Question: When I add grid layout, I always encounter the same issue.
Here is my code:
'''
<android.support.v7.widget.GridLayout
android:layout_width="368dp"
android:layout_height="258dp"
android:layout_marginEnd="8dp"
android:layout_marginLeft="8dp"
android:layout_marginRight="8dp"
android:layout_marginStart="8dp"
android:layout_marginTop="144dp"
app:columnCount="2"
app:layout_constraintEnd_toEndOf="parent"
app:layout_constraintHorizontal_bias="0.0"
app:layout_constraintStart_toStartOf="parent"
app:layout_constraintTop_toTopOf="parent"
app:rowCount="2">
<Button
android:id="@+id/button2"
android:layout_width="wrap_content"
android:layout_height="wrap_content"
android:text="Button" />
</android.support.v7.widget.GridLayout>
'''
Here is an image:

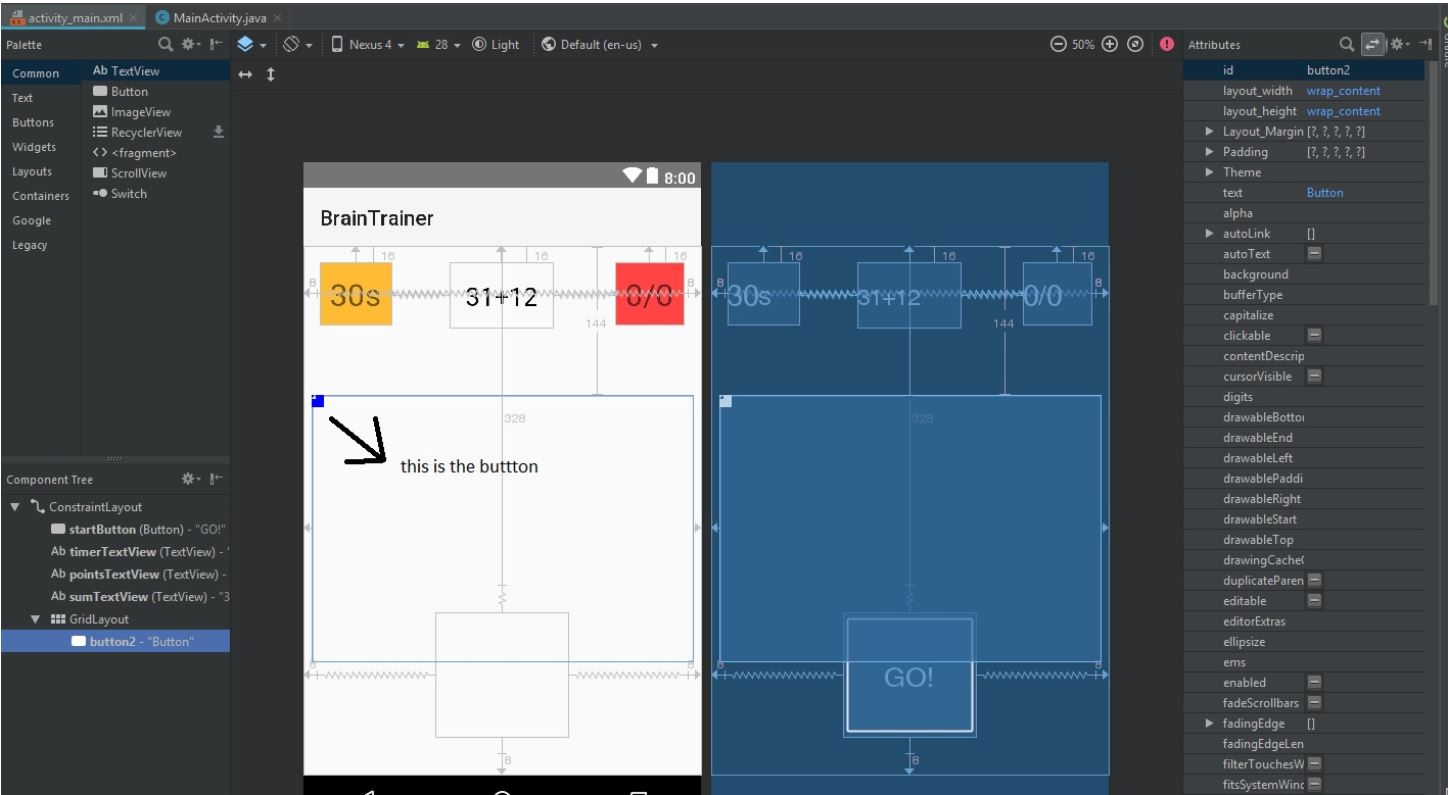
Answer: Please change your code like this below:
'''
<android.support.v7.widget.GridLayout
android:layout_width="368dp"
android:layout_height="258dp"
android:layout_marginEnd="8dp"
android:layout_marginLeft="8dp"
android:layout_marginRight="8dp"
android:layout_marginStart="8dp"
android:layout_marginTop="144dp"
android:columnCount="2"
app:layout_constraintEnd_toEndOf="parent"
app:layout_constraintHorizontal_bias="0.0"
app:layout_constraintStart_toStartOf="parent"
app:layout_constraintTop_toTopOf="parent"
android:rowCount="2">
<Button
android:id="@+id/button2"
android:layout_width="wrap_content"
android:layout_height="wrap_content"
android:text="Button" />
'''
the changes i made 'android:columnCount="2" android:rowCount="2"'